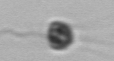
Label: Apedinella